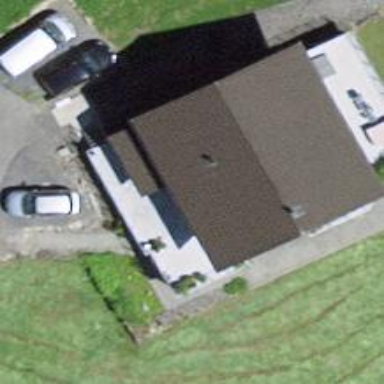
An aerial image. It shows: Building.